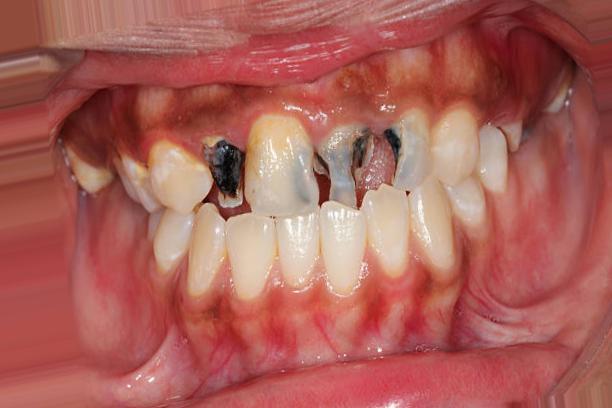
Condition: Caries